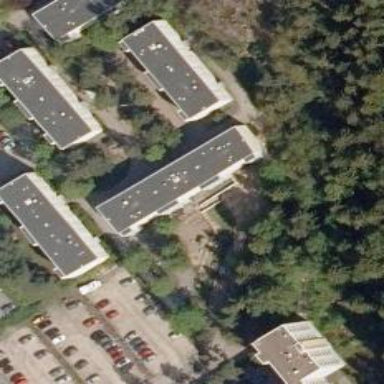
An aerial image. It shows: Kindergarten.